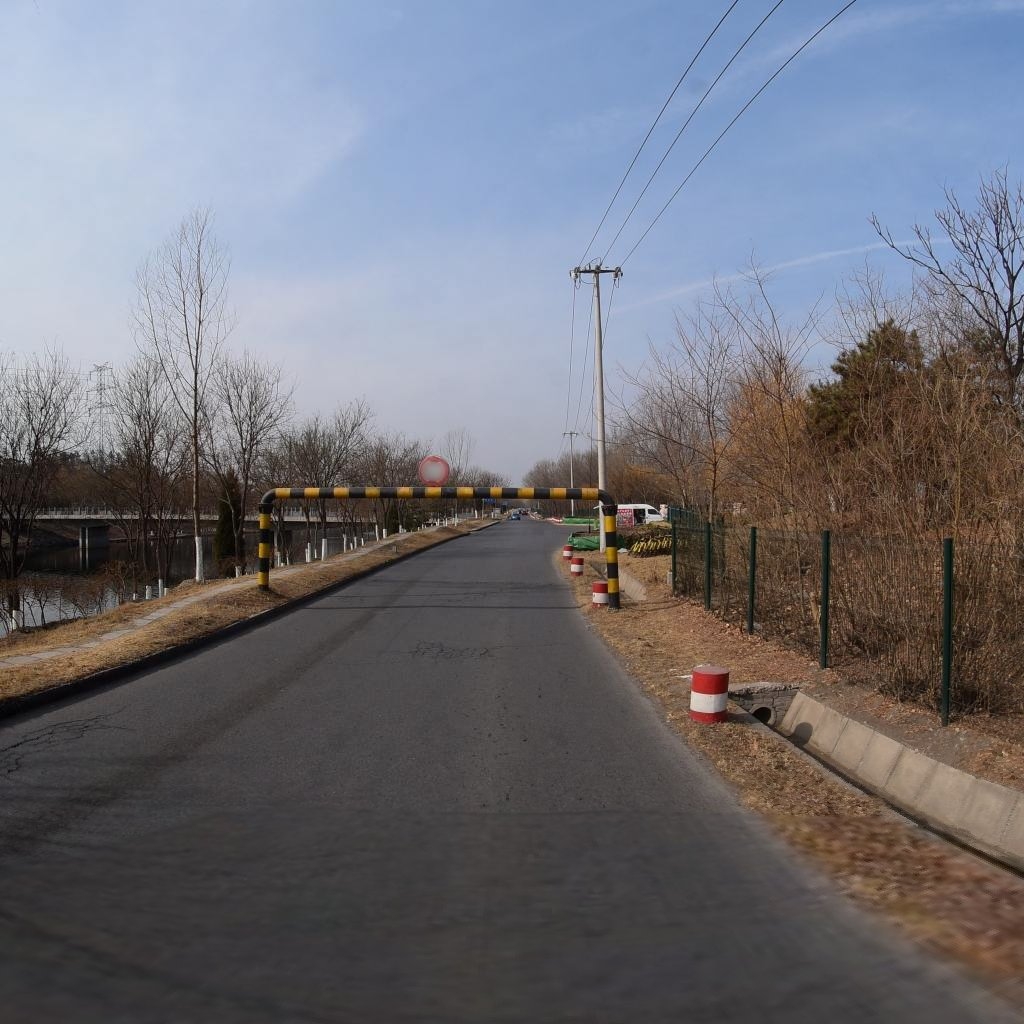
Region: Chaoyang
Road damage annotations: alligator crack, alligator crack